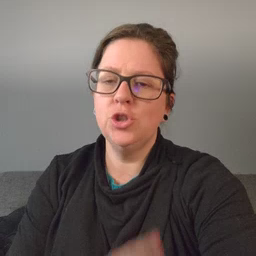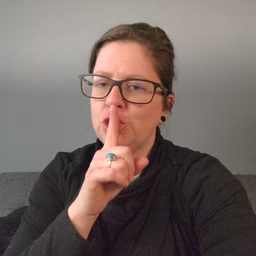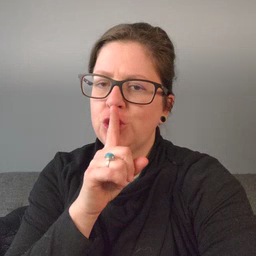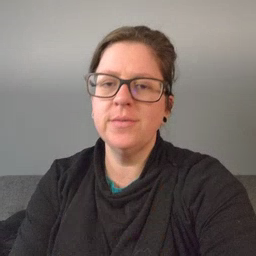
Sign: shhh